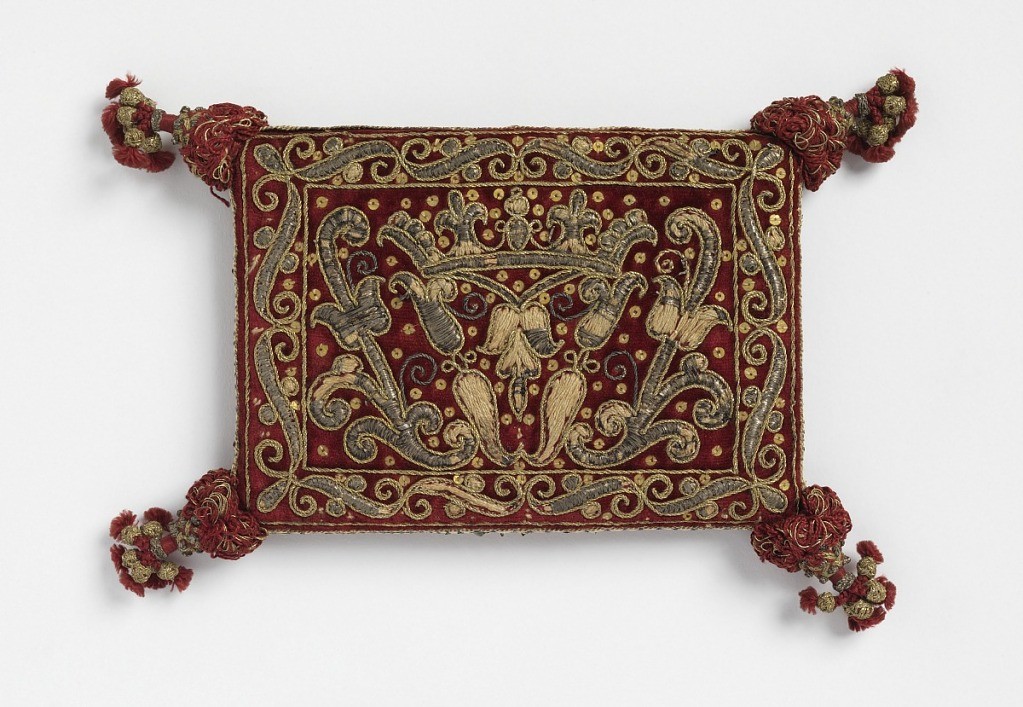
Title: Cushion
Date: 17th century
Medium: silk, metal, linen Technique: embroidered
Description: Small flat rectangular cushion of red velvet embroidered in flat gold, gold thread and sequins with silks and metal tassels at the corners. Pattern of a coronet at center supported by and flanked by stylized foliage. Narrow border of S-curves.